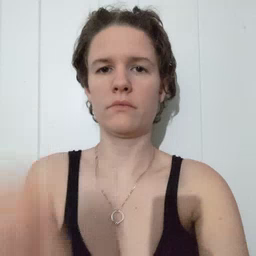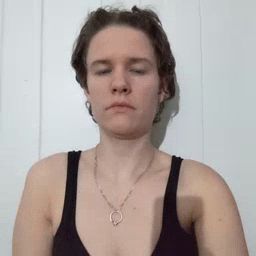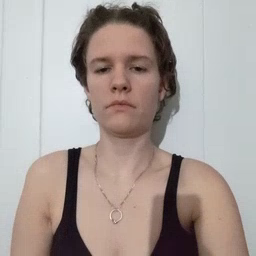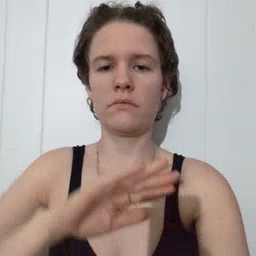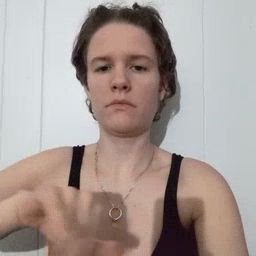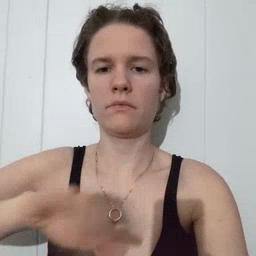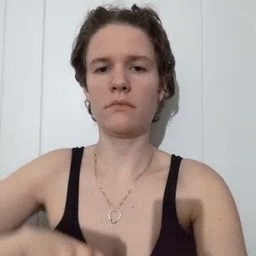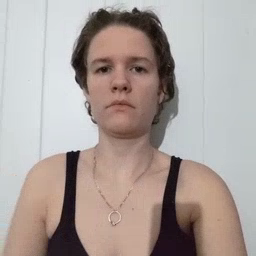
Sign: pool